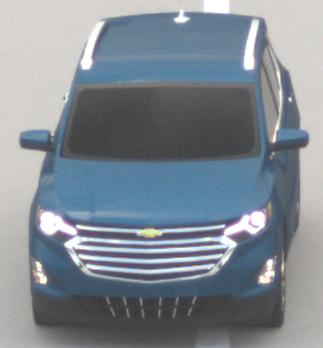
Make: Chevrolet
Model: Equinox
Detailed model: Gen. 2
Model produced from: 2015
Model produced until: 2017
Doors: 5
Color: blue
Road condition: dry road
Daytime: midday
Contrast: low contrast